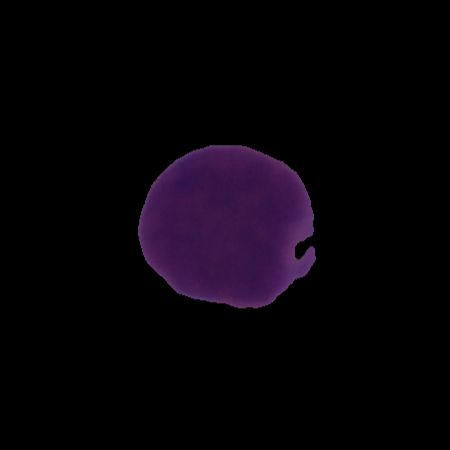
Label: cancer